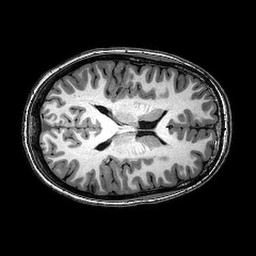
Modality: T1w
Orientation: axial
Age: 24
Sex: female
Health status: healthy
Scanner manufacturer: philips
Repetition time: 0.008186 s
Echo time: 0.00375 s